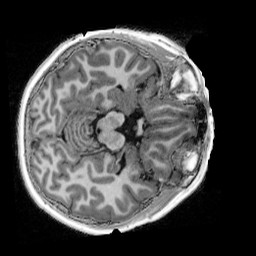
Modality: UNIT1_denoised
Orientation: axial
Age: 10
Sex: male
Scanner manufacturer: siemens
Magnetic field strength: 3 T
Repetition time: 4 s
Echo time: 0.00303 s